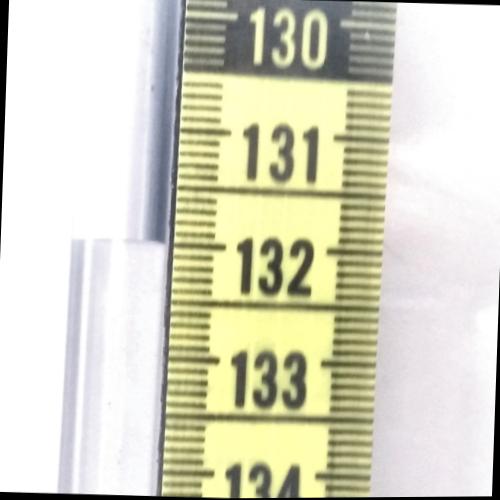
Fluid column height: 132.0 cm